Interaction volume radius: 10 \u00c5
Interaction volume height: 10 \u00c5
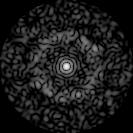
Disorder parameter: 0.8233